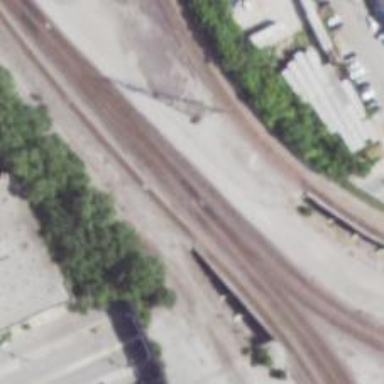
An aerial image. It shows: Railway crossing.